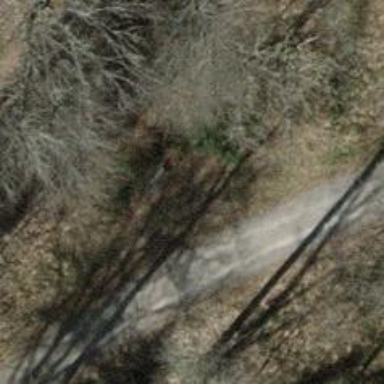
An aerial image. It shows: Brown bench.